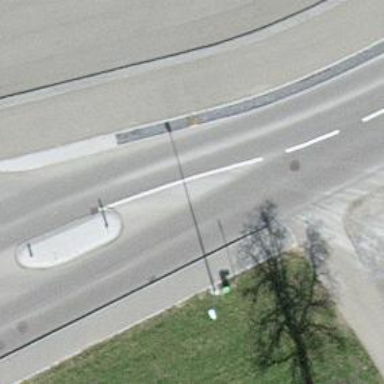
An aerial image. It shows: Public transport stop position.